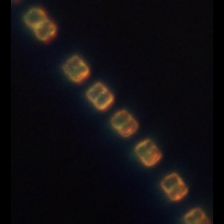
Taxon: Skeletonema
Group: Diatoms